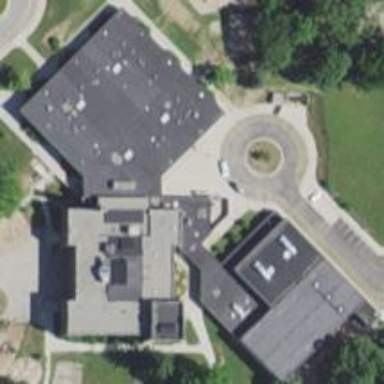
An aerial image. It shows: School building.